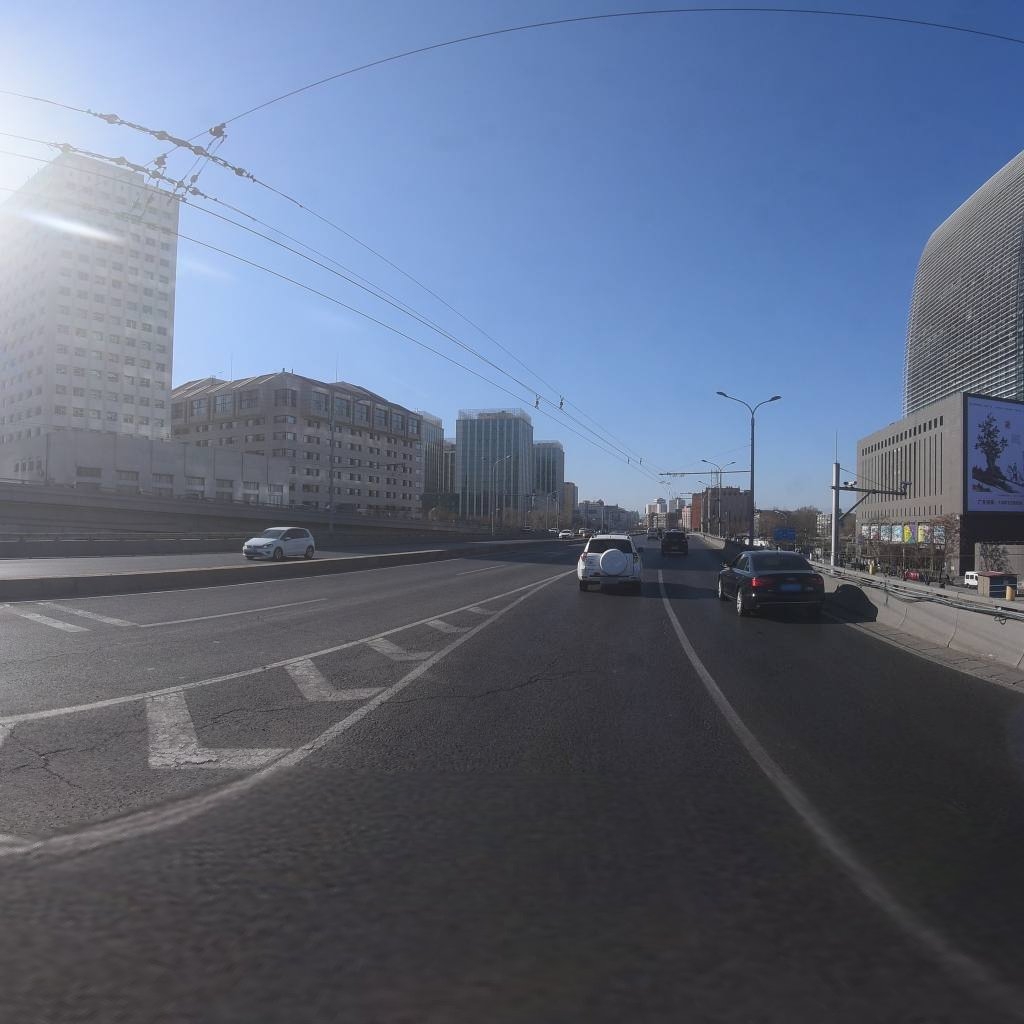
Region: Xicheng
Road damage annotations: transverse crack, longitudinal crack, transverse crack, transverse crack